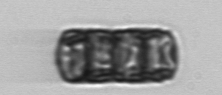
Label: Paralia_sulcata